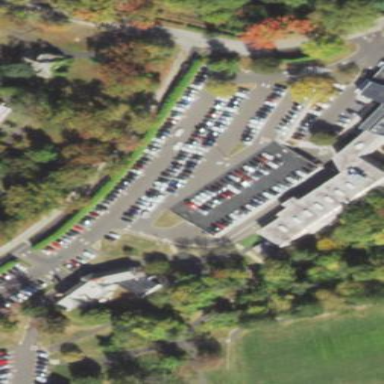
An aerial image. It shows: Multi-storey parking facility.